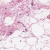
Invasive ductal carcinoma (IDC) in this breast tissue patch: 0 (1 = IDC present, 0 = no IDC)